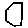
Label: hexagon